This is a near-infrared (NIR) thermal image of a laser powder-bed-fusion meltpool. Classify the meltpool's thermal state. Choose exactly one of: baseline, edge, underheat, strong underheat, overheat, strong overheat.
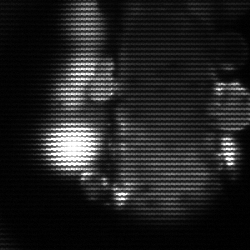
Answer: strong underheat